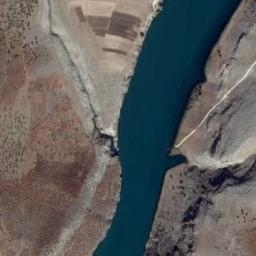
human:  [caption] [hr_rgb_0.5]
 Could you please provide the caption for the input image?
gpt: The ground is uneven beside the river .

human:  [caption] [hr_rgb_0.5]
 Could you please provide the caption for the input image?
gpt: The deep blue river goes through the flat ground covered with some chaparrals .

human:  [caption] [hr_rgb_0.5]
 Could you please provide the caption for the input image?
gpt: A curvy turquoise river with brown and yellow fields on both sides .

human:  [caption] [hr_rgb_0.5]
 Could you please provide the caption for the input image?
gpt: The river goes through the bare land .

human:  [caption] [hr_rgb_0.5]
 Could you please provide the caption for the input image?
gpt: There are brown bare land near the river .